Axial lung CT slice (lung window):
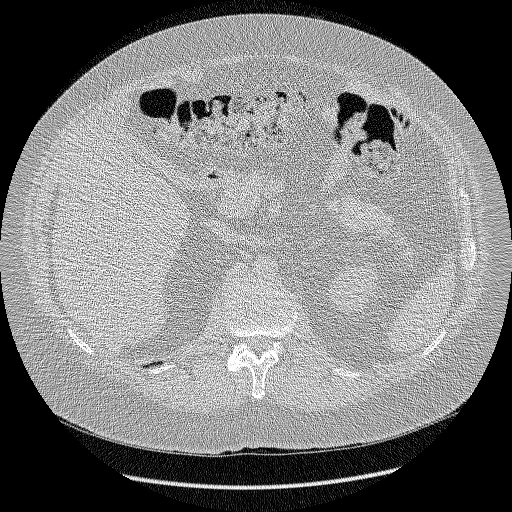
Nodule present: no